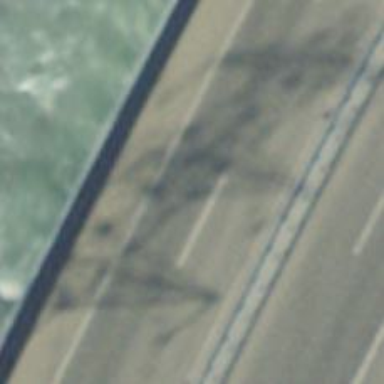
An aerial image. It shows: Bridge over motorway.